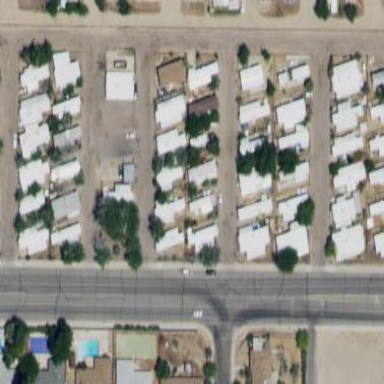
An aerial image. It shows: Residential area known as trailer park.